Question: Like i've said in the question... Is there a way to click the checkbox and that link will change to 'http://youtu.be/kffacxfA7G4'?

Example of code:
'''
<div class="embed-code">
<textarea rows="" cols="">http://www.youtube.com/watch?v=kffacxfA7G4</textarea>
<label>
<input type="checkbox" />
Short URL</label>
</div>
'''
I am thinking this can be done with javascript/jquery...
Is anybody using this? Thanks in advance...
I've managed to do it like this: <URL>
'''
$('#myCheckBox').click(function(){ var myLink = $('#myTextarea');
if ($('#myCheckBox:checked').val() !== undefined){ //checked
myLink.val(myLink.val().replace('http://www.youtube.com/watch?v=kffacxfA7G4','http://youtu.be/kffacxfA7G4'));}
else { //not checked
myLink.val(myLink.val().replace('http://youtu.be/kffacxfA7G4','http://www.youtube.com/watch?v=kffacxfA7G4'));}
})
'''
Can it be done easily?
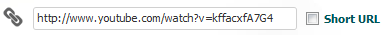
Answer: In query its pretty simple: first you need to give your checkbox and textarea an id:
'''
<textarea rows="" cols="" id="myTextarea">...</textarea>
<input id="myCheckBox" type="checkbox" />
'''
then you add the javascript part (in my example with jQuery):
Im not sure how you want to change it. I think you just want to remove the "watch?v="
'''
$('#myCheckBox').click(function(){
var myLink = $('#myTextarea');
myLink.val(myLink.val().replace('watch?v=',''));
})
'''
Example: <URL>